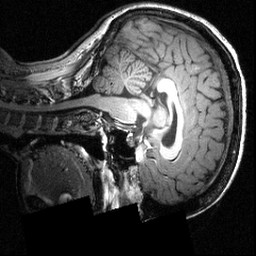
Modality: T1w
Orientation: sagittal
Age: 25
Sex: female
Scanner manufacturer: siemens
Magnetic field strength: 3.951 T
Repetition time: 1.5 s
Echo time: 0.00335 s